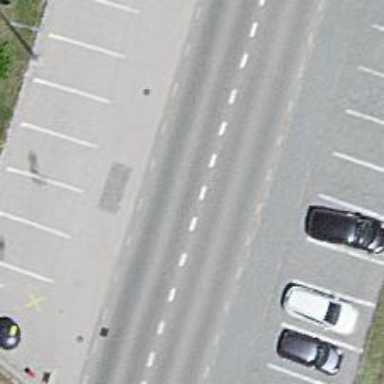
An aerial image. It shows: Set of steps on the road.